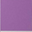
Piece: xx